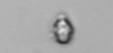
Label: Heterocapsa_rotundata